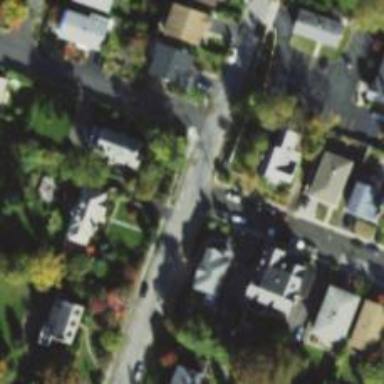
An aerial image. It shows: Residential road.